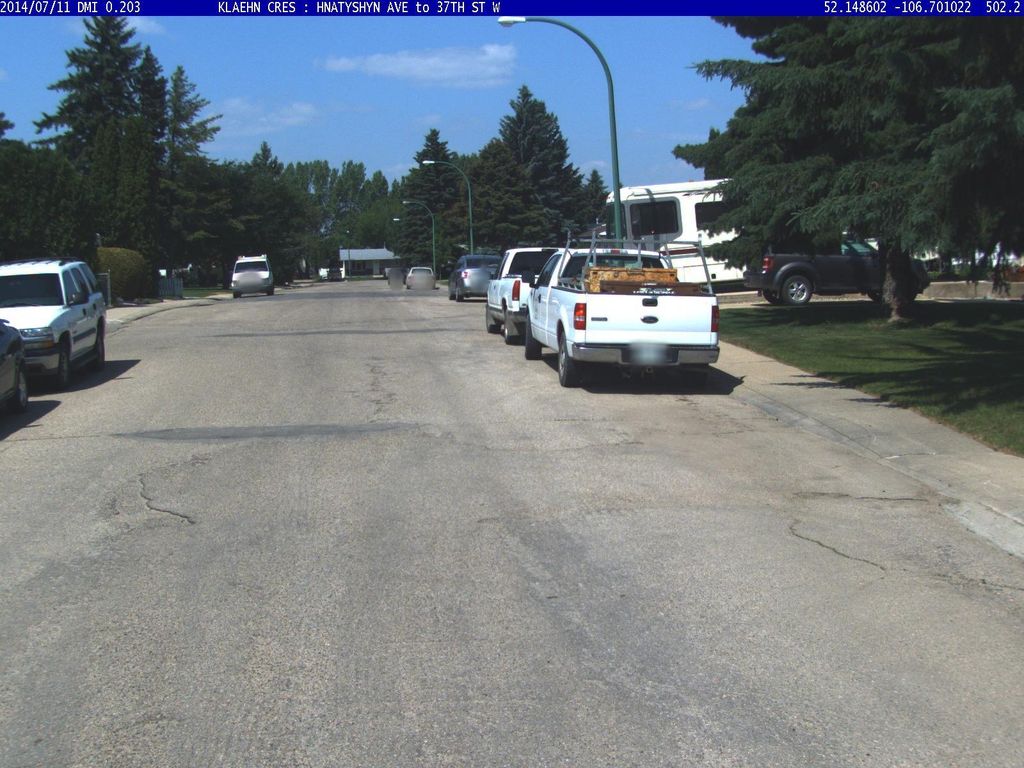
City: saskatoon